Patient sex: M
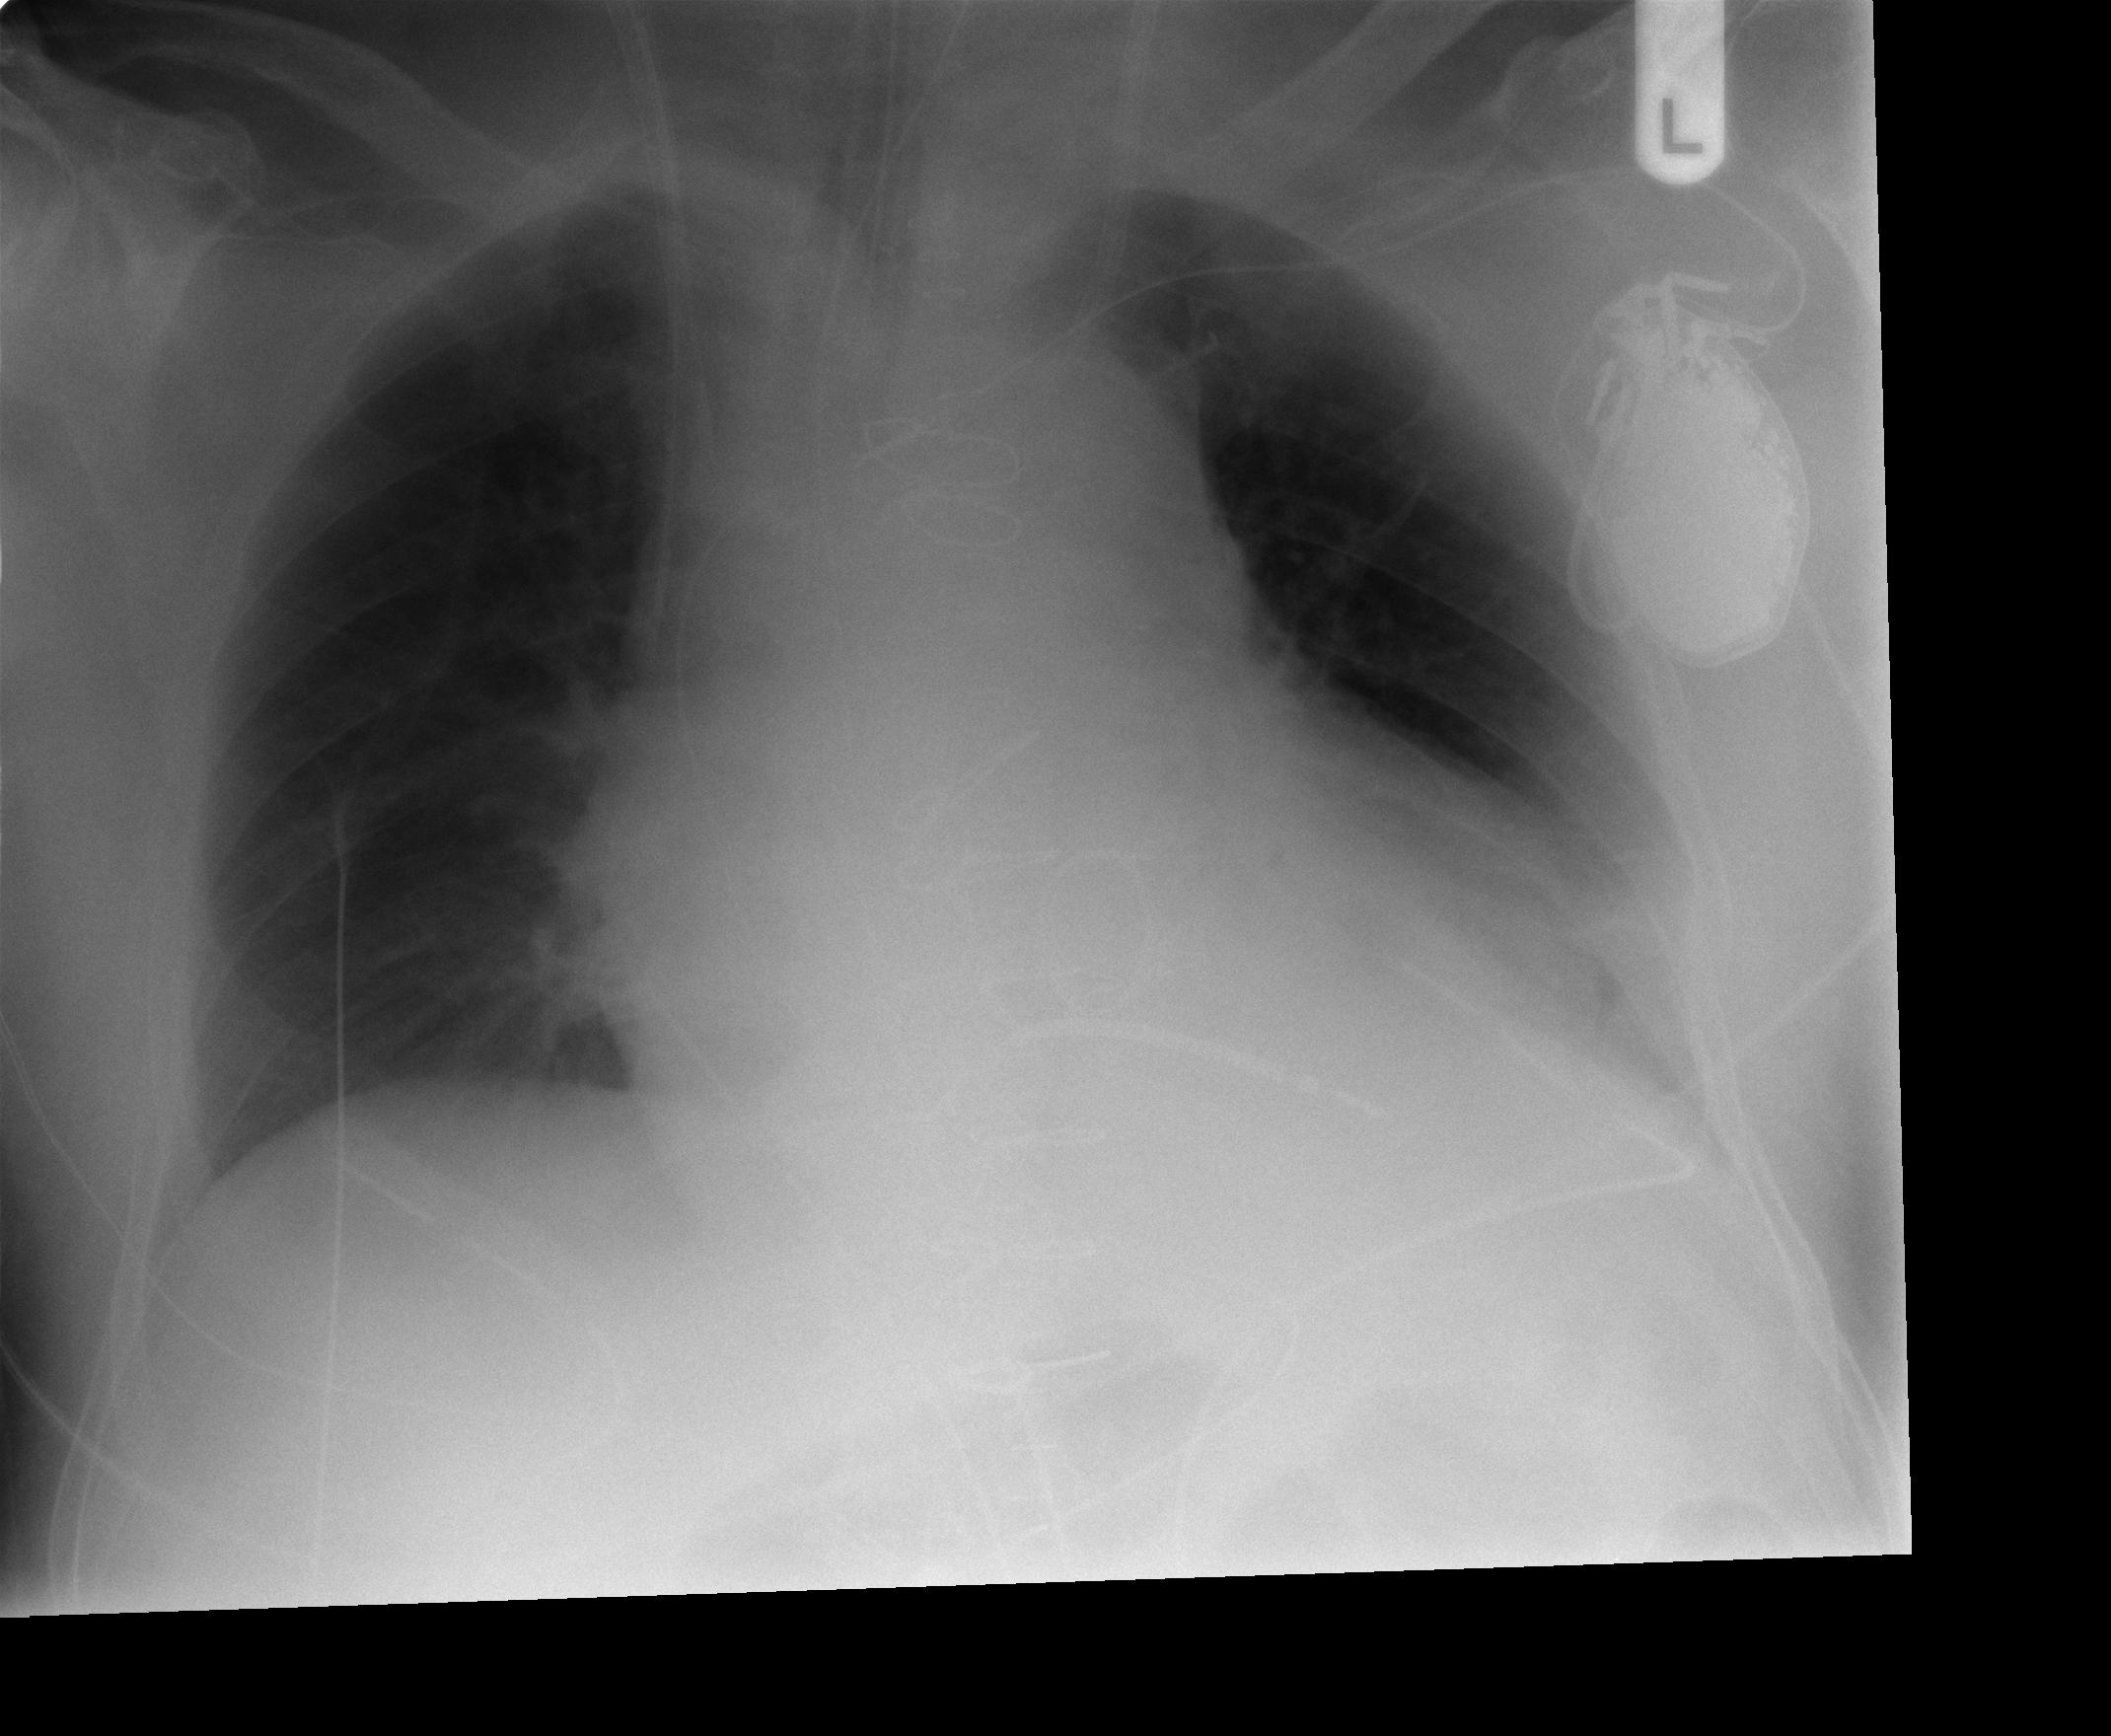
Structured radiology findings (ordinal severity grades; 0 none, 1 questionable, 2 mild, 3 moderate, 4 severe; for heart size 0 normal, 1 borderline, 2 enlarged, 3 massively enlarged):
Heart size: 2
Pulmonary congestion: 0
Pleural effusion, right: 0
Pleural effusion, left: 2
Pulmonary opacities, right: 0
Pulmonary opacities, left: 0
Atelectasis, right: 0
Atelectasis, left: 2